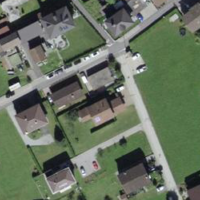
EUNIS habitat code: 55
Species observed at this site:
Phoenicurus phoenicurus